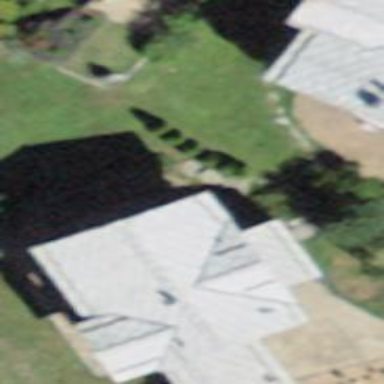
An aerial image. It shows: Detached building.